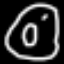
Label: donut